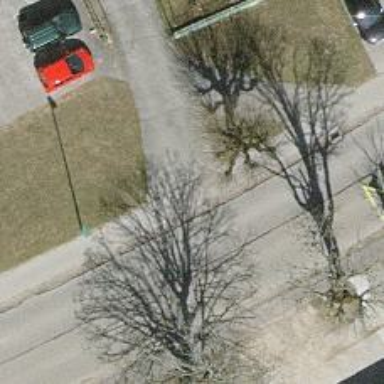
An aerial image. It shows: Road serving as parking aisle.